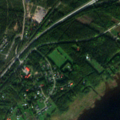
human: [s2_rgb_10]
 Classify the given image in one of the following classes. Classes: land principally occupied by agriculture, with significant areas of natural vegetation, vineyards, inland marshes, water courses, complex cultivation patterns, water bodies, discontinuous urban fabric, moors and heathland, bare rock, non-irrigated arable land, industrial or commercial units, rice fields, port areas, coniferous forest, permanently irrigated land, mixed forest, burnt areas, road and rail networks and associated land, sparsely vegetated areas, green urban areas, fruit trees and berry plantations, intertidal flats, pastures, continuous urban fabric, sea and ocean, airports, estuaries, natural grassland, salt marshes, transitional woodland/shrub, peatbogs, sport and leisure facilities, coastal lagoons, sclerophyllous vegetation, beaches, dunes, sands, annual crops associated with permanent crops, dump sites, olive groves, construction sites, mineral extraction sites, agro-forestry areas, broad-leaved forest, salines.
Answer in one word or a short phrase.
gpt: discontinuous urban fabric, industrial or commercial units, coniferous forest, mixed forest, inland marshes, water bodies